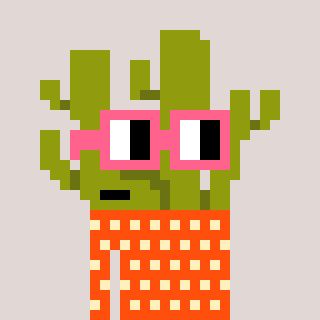
a pixel art character with square pink glasses, a cactus-shaped head and a orange-colored body on a warm background